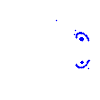
Particle: pion